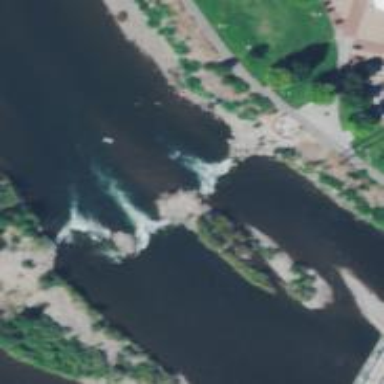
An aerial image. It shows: Weir along the waterway.